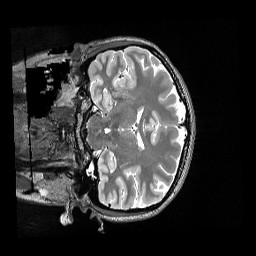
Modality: T2w
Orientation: coronal
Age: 21
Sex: female
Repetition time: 3.2 s
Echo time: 0.563 s